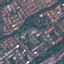
Label: Residential